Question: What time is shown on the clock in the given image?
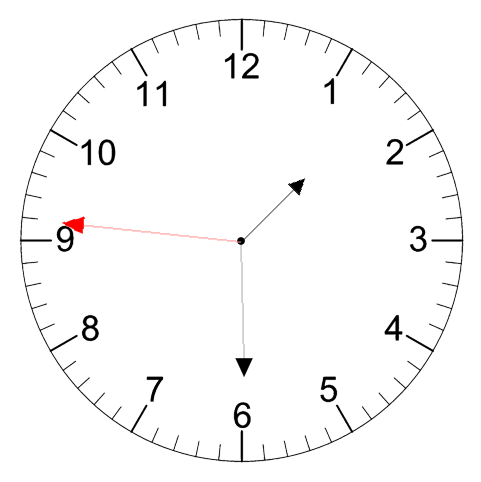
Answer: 01:29:46